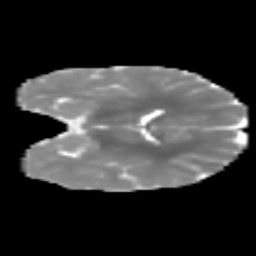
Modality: MD
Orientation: coronal
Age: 7
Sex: female
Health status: healthy